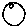
Label: moon